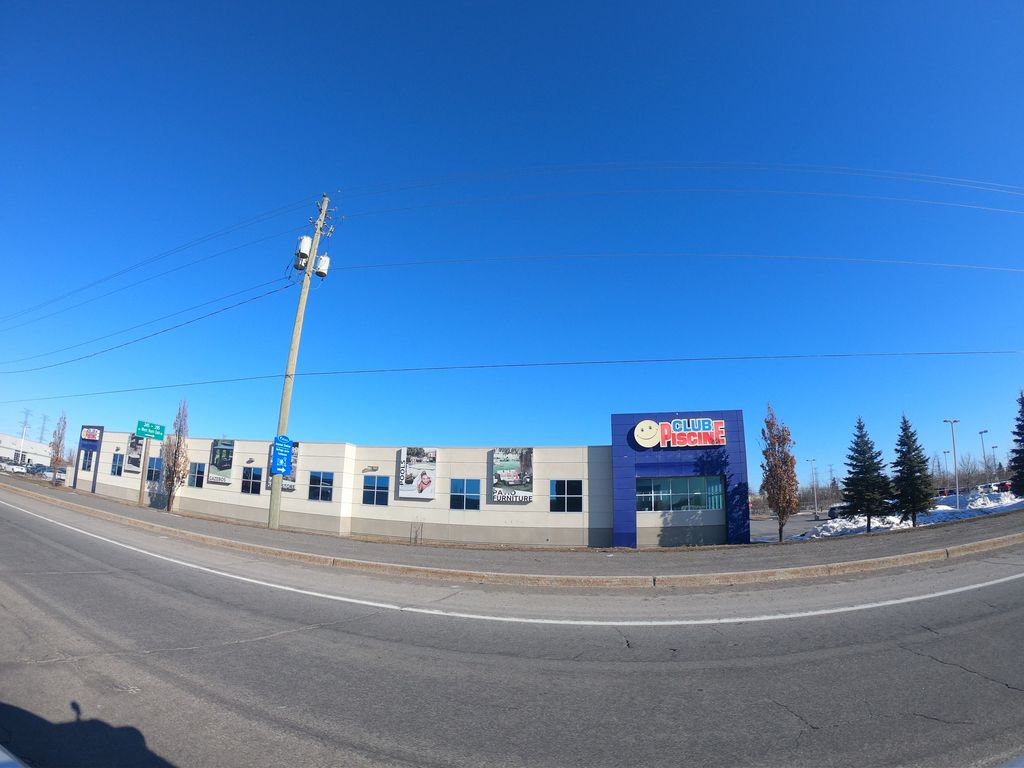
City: ottawa-gatineau